Interaction volume radius: 10 \u00c5
Interaction volume height: 25 \u00c5
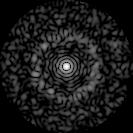
Disorder parameter: 0.8501